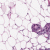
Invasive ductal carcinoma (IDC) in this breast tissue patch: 0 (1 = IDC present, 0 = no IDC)